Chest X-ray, PA view. Patient: 36 years old, sex F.
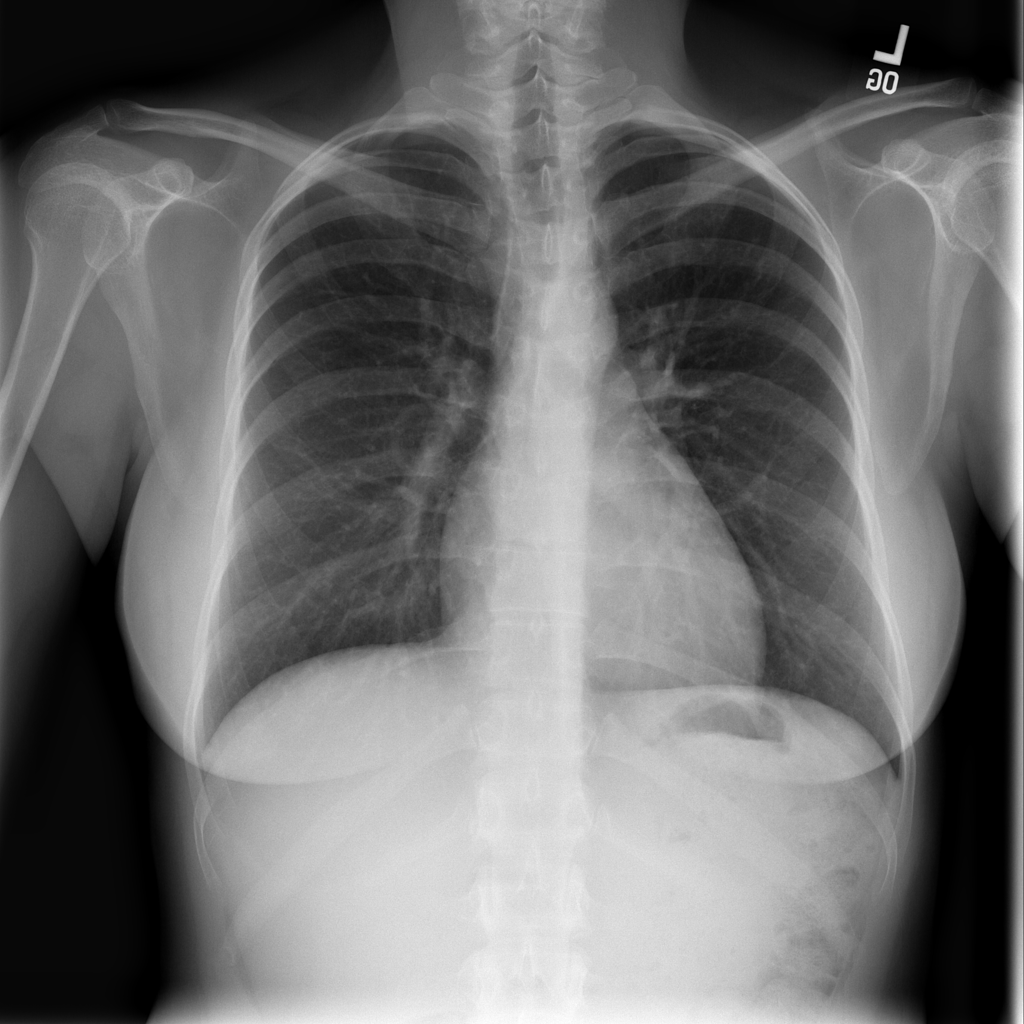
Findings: No Finding